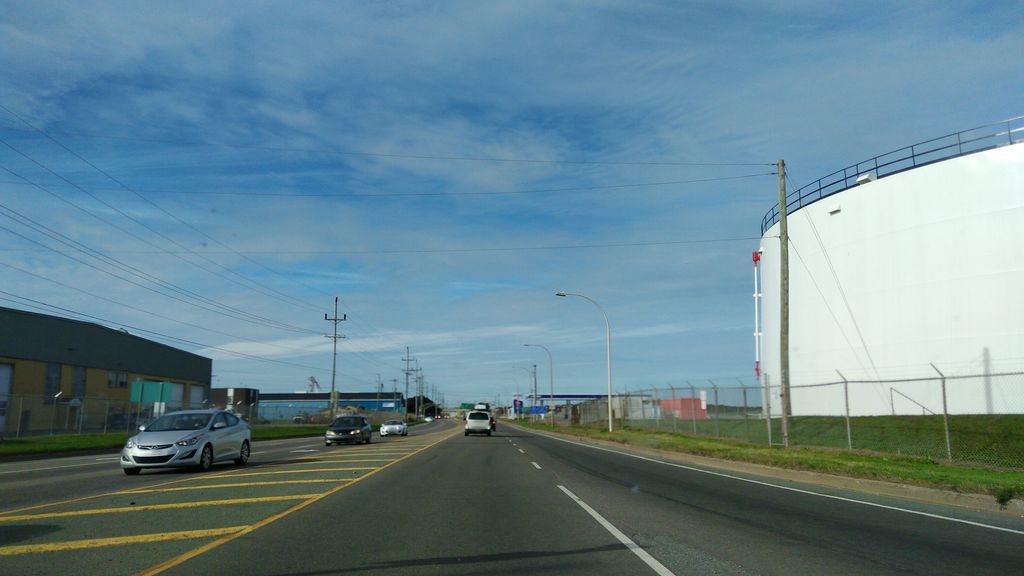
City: charlottetown